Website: crate-barrel
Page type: cart
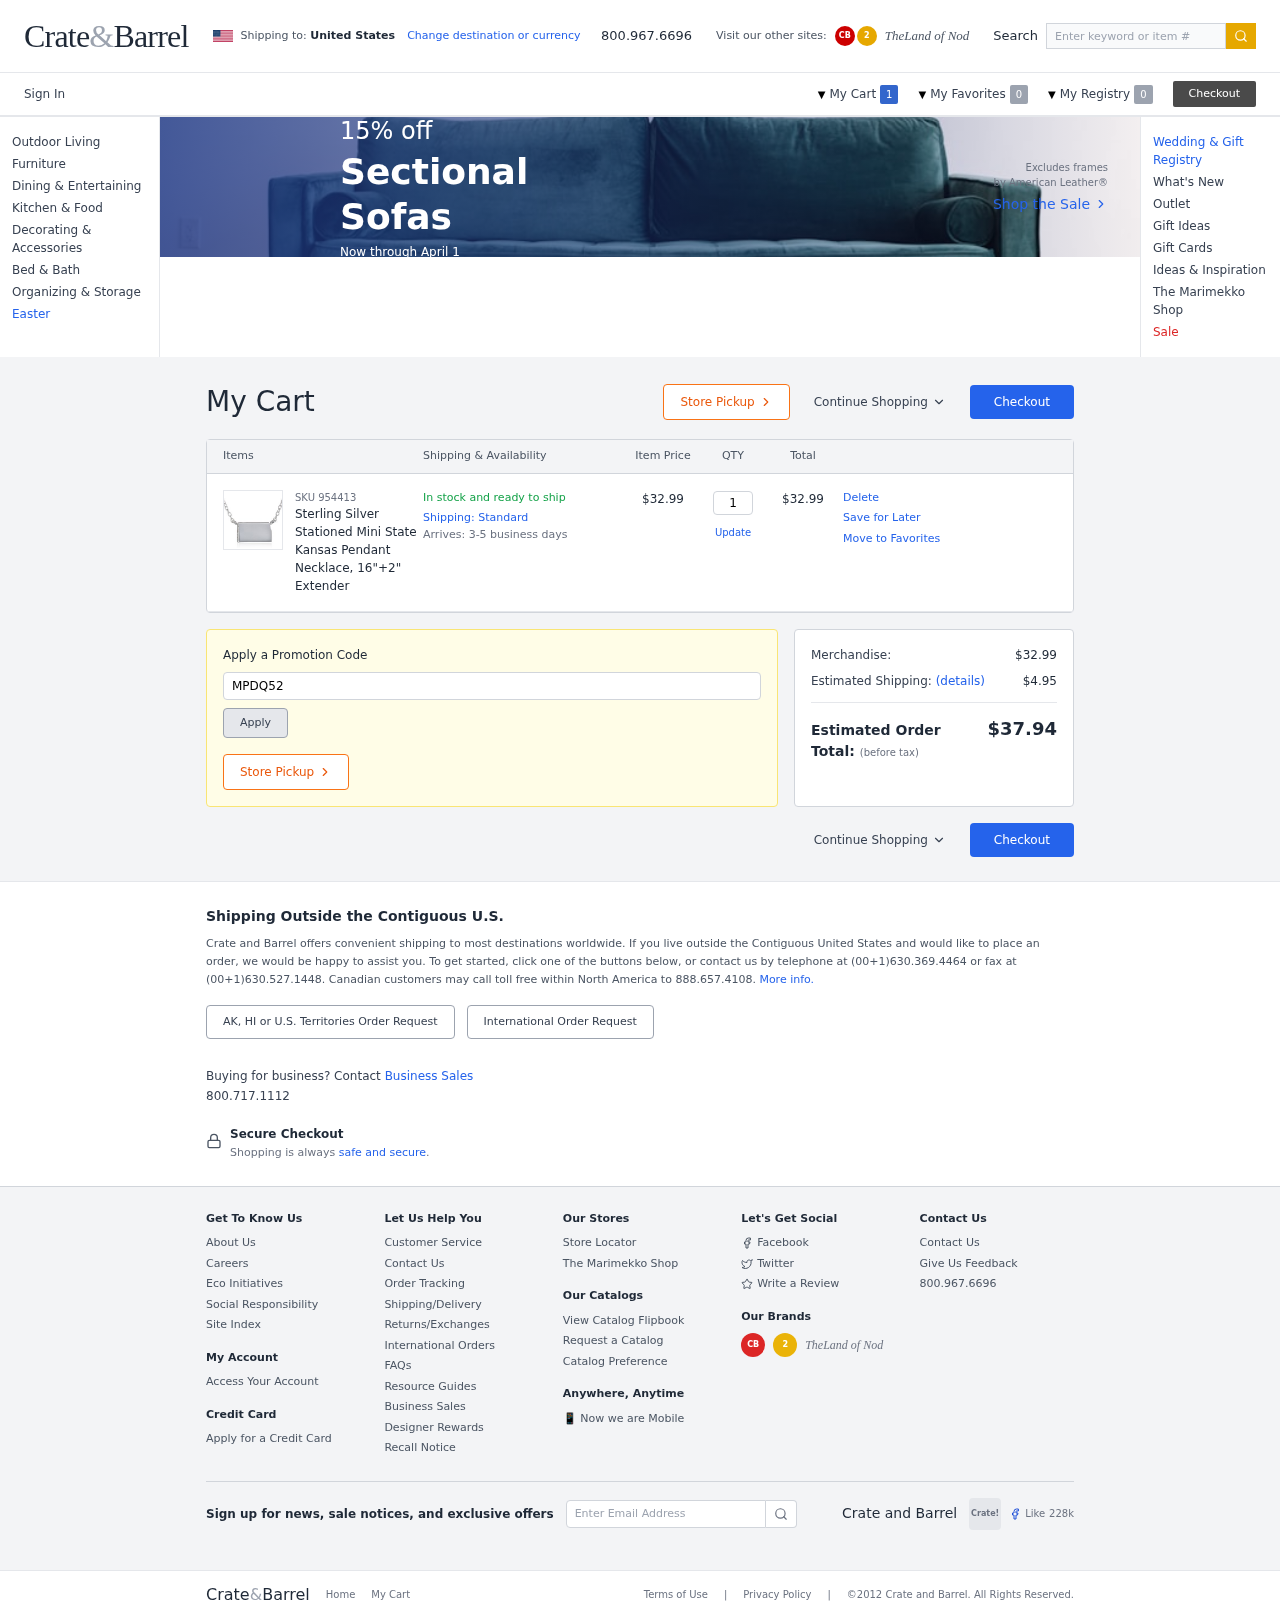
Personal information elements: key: PII_PROMO_CODE
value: MPDQ52
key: PII_COUNTRY
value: United States
Product elements: key: PRODUCT1_NAME
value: Sterling Silver Stationed Mini State Kansas Pendant Necklace, 16"+2" Extender
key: PRODUCT1_PRICE
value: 32.99
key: PRODUCT1_QUANTITY
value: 1
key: PRODUCT1_SKU
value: SKU 954413
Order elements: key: ORDER_NUM_ITEMS
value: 1
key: ORDER_ITEM_TOTAL
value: $32.99
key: ORDER_SUBTOTAL
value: $32.99
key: ORDER_SHIPPING_COST
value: $4.95
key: ORDER_TOTAL
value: $37.94
Search elements: key: HEADER_SEARCH
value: Enter keyword or item #